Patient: sex F, age 58
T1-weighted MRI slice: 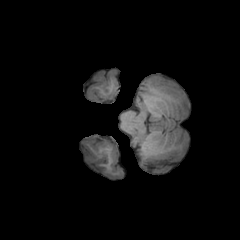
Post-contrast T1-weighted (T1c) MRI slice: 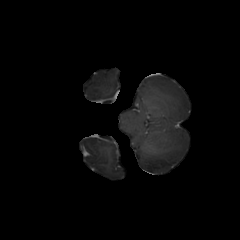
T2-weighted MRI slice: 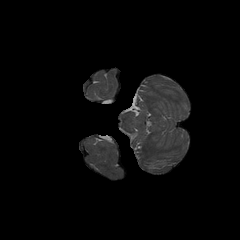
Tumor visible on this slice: no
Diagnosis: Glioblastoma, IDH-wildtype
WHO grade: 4